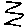
Label: zigzag